Question: I have an app in progress that requires communication between two already identified users (not messenging or SMS). The data is persisted remotely however the UI needs to be dead simple . Is there a iMessage type view controller that is available that i can use? I really like the one I have attached below, just not sure how to get it or even if someone has better ideas?

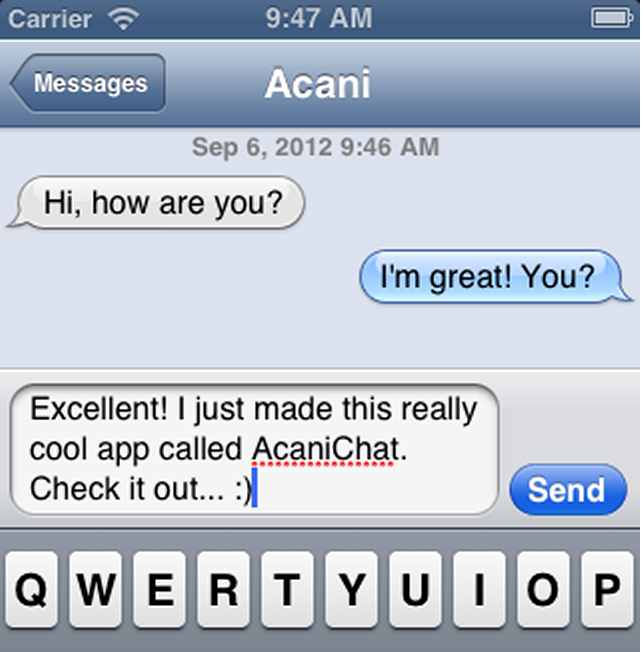
Answer: There are a lot of pre-made bubble controls:
- <URL>
There are also some you can purchase at <URL>.